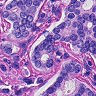
Metastatic tissue present: yes